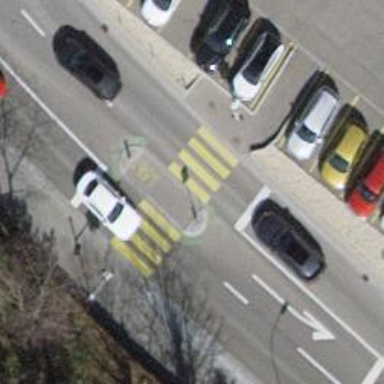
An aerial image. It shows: Asphalt footway with marked crossing featuring traffic-calming table.